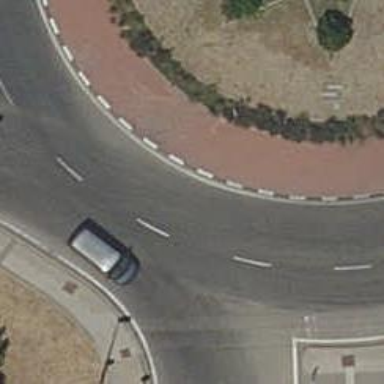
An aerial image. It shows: Secondary road around roundabout.